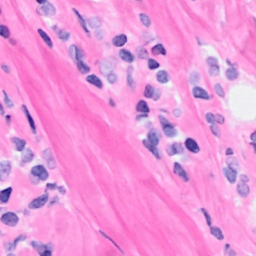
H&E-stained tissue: Breast